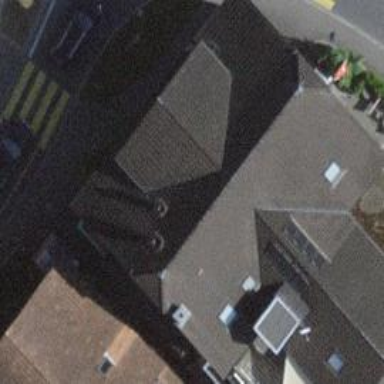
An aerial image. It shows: Restaurant.